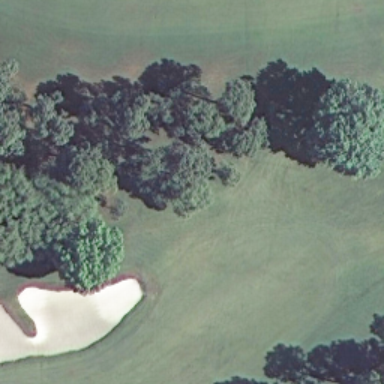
This is a part of a golf course with turfs and some bunkers and trees .